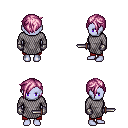
a pixel art fantasy rpg character, female body template, dark elf, purple skin, chain mail, red pants, pink pixie cut hairstyle, metal gloves, dagger, four views (front, back, left, right), 2x2 character sprite sheet, small pixel art, hard edges, no anti-aliasing